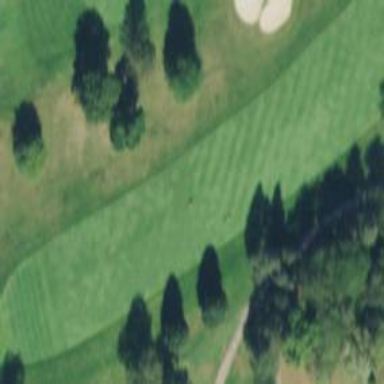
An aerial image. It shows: Grassy area designated as golf fairway.